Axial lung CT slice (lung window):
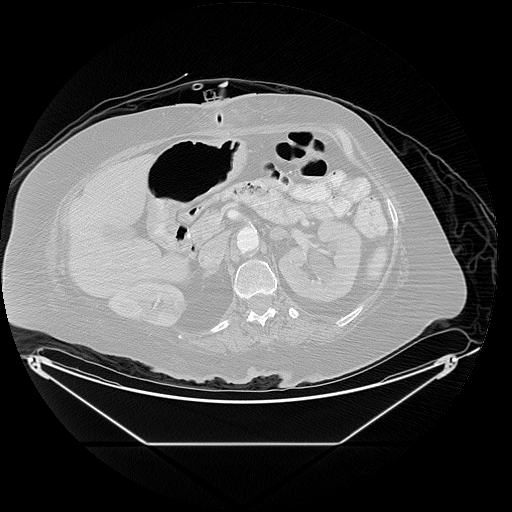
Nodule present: no